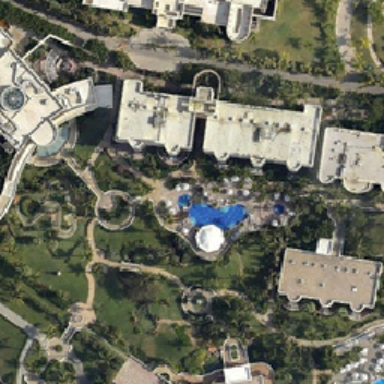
Neat rows on the ground have a lot of floor .